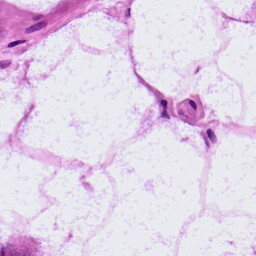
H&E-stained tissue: LymphNode